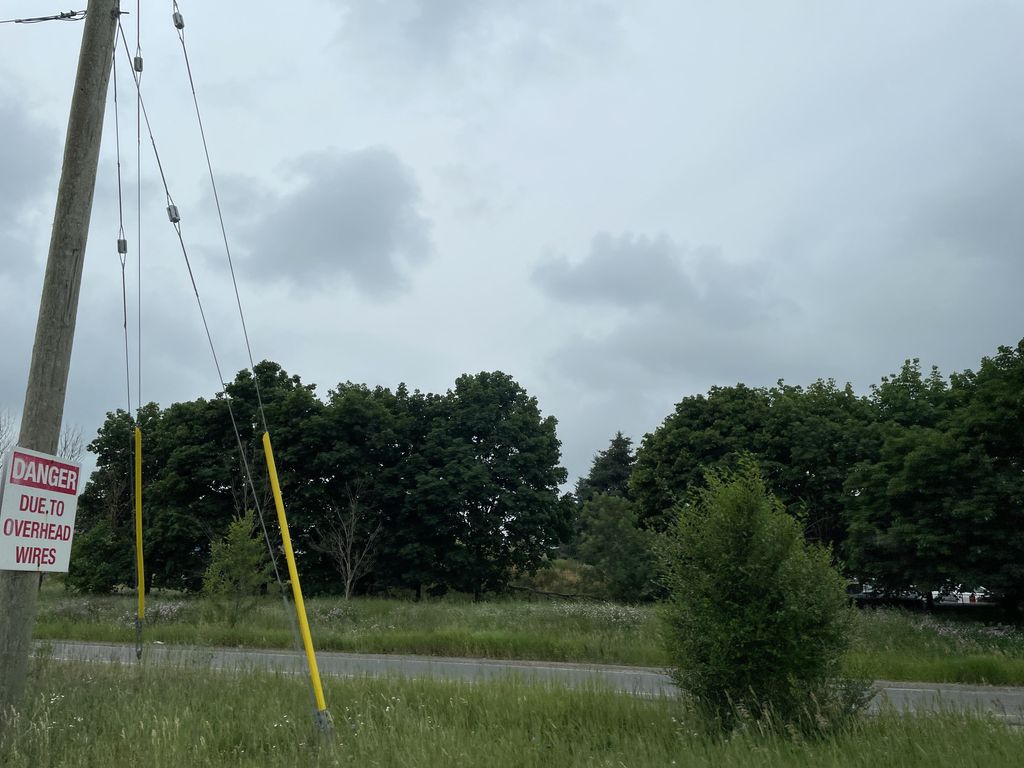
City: kitchener-waterloo